Aerial crown-view tile of a tropical tree (Barro Colorado Island, Panama), acquired 20240716:
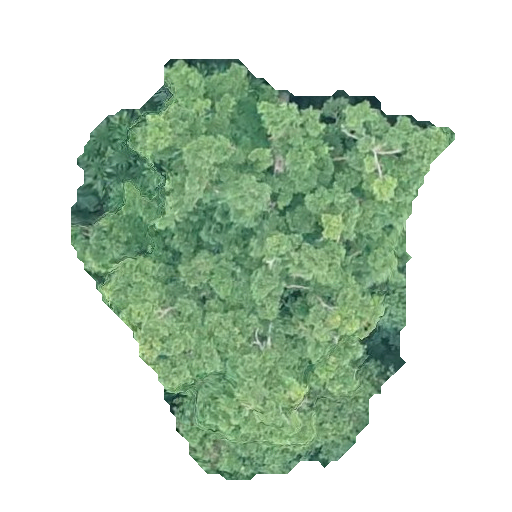
Species: Brosimum alicastrum
GBIF accepted scientific name: Brosimum alicastrum
Crown area: 167.422 m²